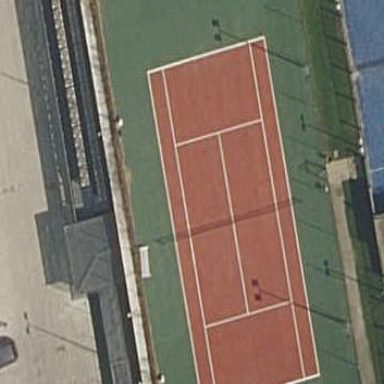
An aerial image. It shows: Tennis court on pitch designated for leisure land.